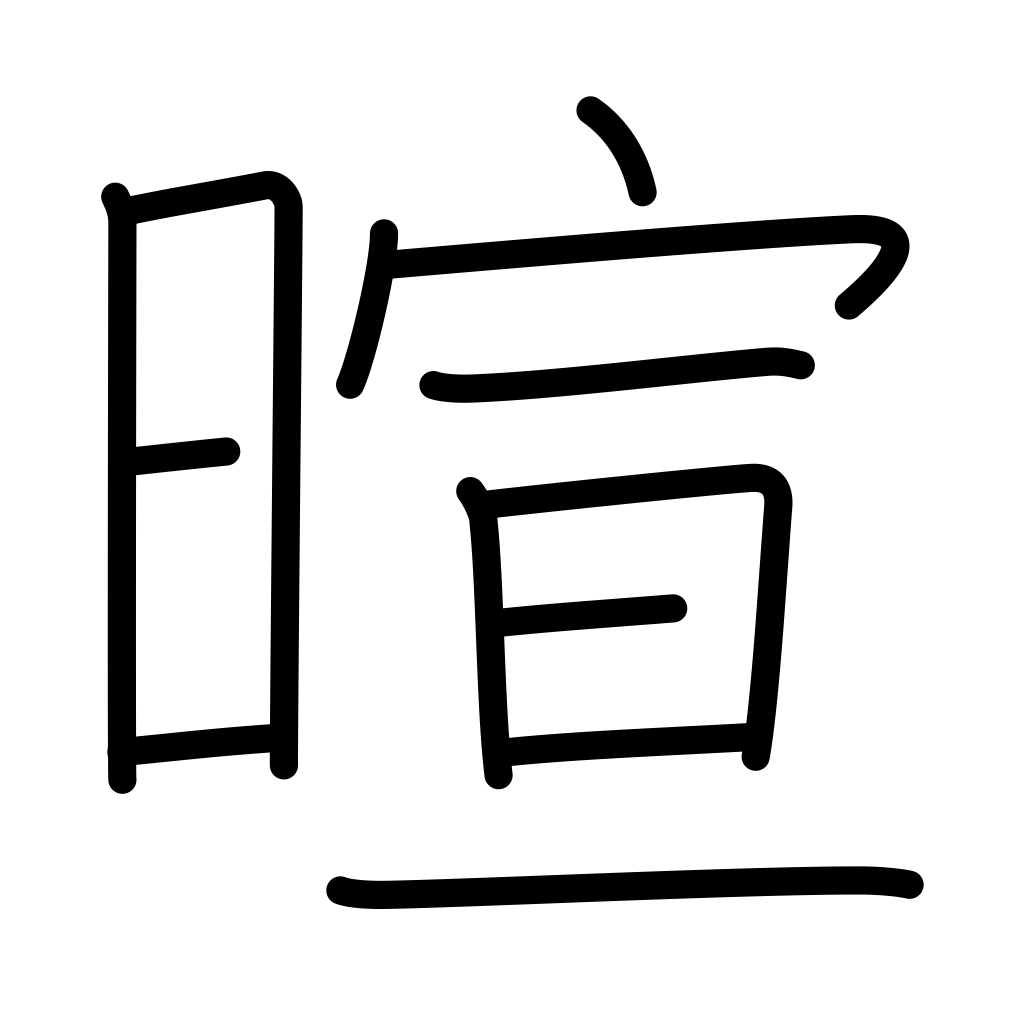
Meaning: warm weather